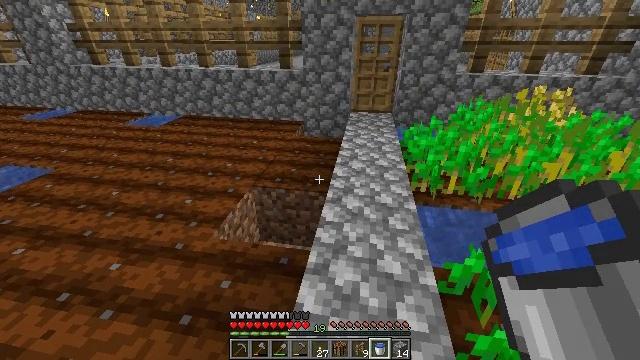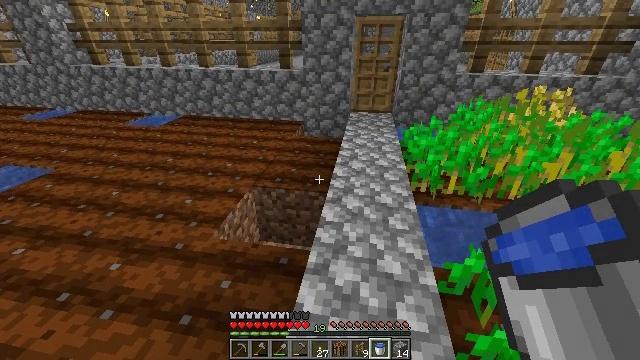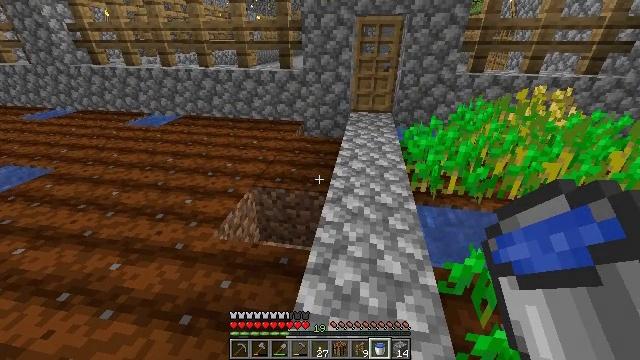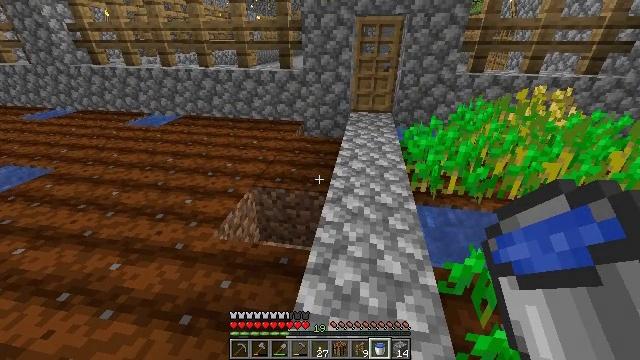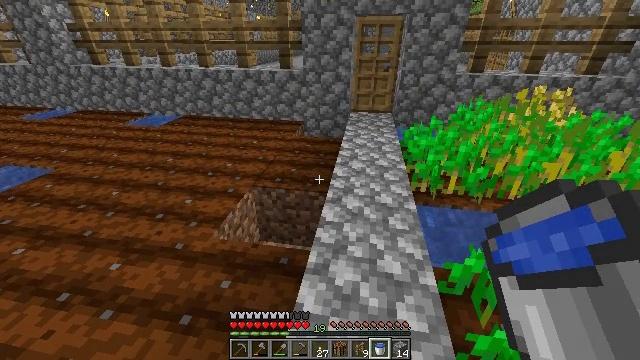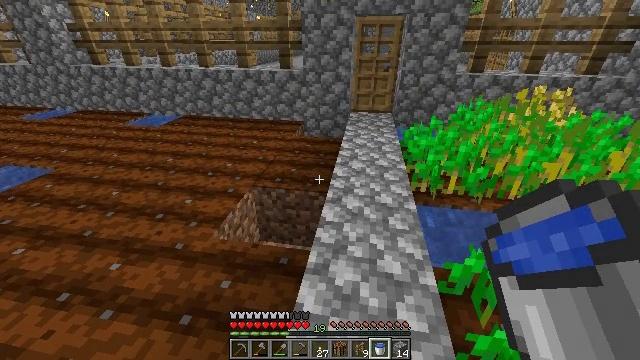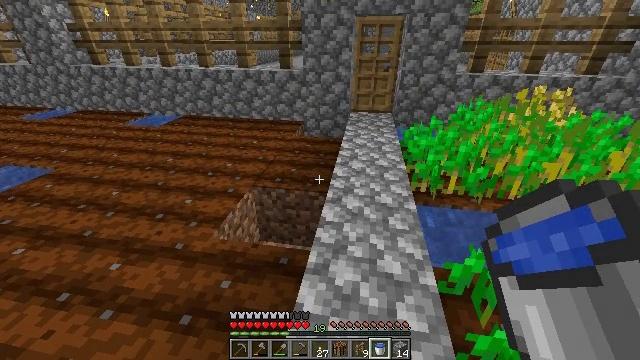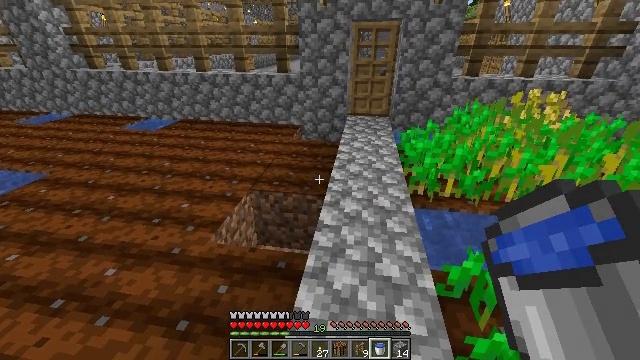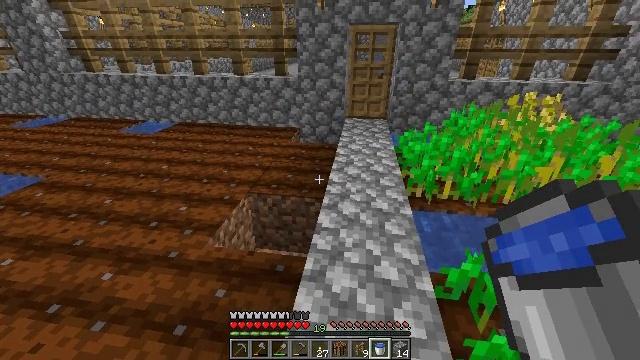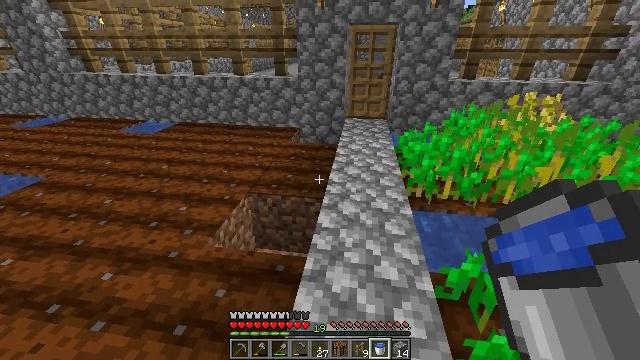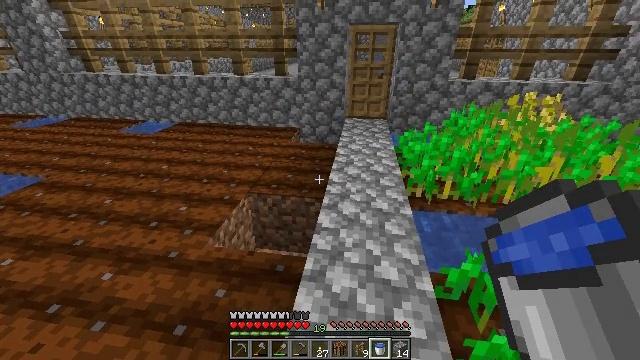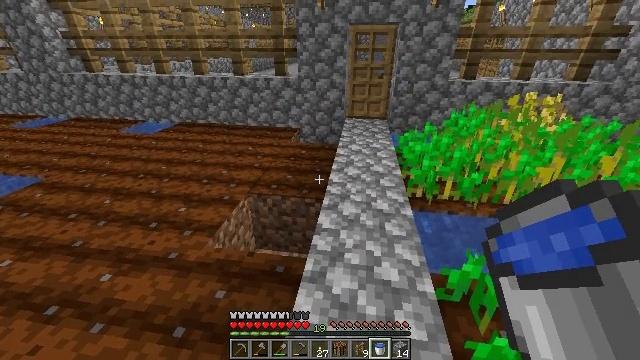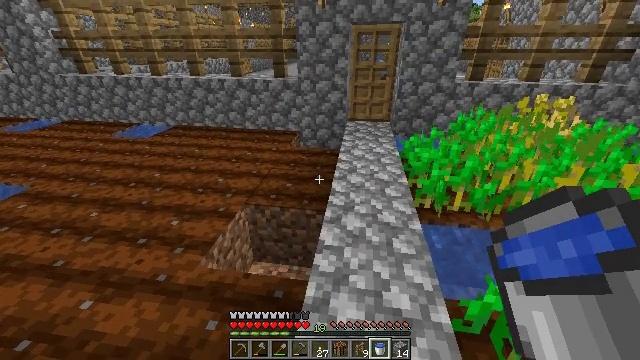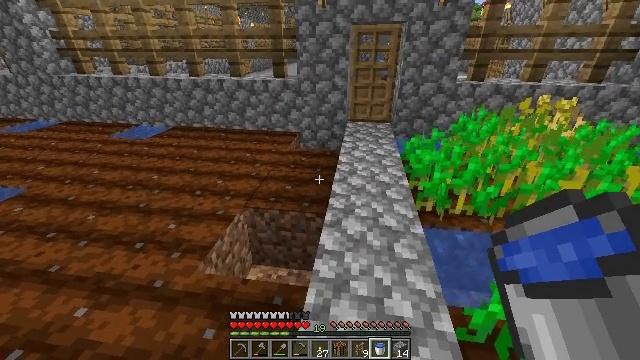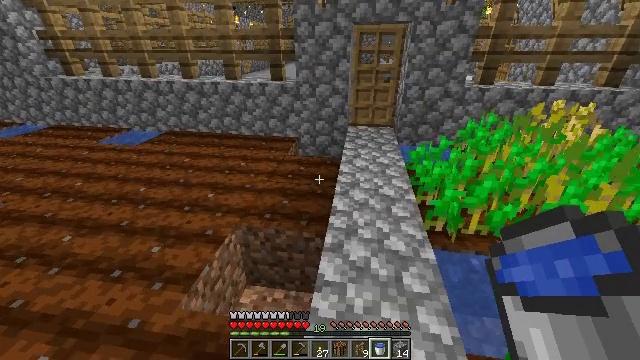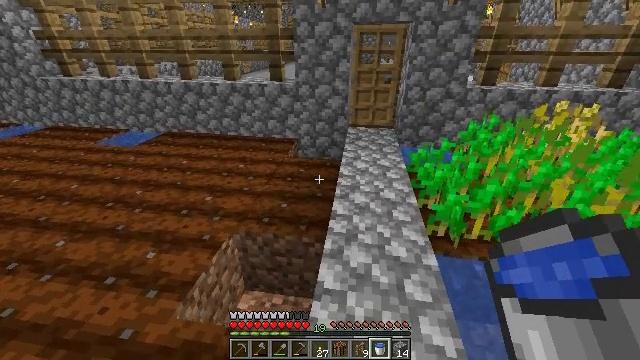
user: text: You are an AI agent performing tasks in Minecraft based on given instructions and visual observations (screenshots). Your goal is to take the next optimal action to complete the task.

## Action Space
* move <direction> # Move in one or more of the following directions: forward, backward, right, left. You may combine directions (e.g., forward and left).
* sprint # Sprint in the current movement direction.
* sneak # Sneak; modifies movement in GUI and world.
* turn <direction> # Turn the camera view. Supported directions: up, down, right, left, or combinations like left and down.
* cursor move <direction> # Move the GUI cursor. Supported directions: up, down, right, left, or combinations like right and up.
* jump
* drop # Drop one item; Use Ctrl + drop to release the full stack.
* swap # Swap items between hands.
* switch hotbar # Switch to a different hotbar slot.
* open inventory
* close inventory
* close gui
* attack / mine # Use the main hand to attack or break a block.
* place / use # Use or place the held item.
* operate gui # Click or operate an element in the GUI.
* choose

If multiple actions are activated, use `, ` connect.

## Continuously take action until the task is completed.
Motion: motion action
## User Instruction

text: Reclaim farmland by breaking it.
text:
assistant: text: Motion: no_op
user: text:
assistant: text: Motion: no_op
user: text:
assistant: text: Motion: no_op
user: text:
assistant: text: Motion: no_op
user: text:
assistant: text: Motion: no_op
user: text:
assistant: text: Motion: no_op
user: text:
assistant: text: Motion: no_op
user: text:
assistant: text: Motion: no_op
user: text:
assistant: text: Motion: no_op
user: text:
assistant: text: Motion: no_op
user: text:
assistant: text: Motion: move forward
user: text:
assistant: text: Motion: move forward
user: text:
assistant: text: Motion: move forward
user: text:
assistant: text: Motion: move forward
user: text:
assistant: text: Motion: move forward
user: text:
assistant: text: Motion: no_op
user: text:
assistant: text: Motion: no_op
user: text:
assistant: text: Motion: no_op
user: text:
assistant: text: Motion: no_op
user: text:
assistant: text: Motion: move forward
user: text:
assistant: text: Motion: move forward
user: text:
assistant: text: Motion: move forward
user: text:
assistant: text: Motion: move forward
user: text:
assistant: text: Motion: no_op
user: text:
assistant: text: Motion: no_op
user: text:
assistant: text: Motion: no_op
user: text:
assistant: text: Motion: move right
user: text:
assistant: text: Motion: move right
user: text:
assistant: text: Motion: move right
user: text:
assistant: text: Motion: move right